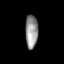
Tissue: lung
Cell type: Fibroblasts
Senescence score: 0.6226
Nuclear area (px): 424
Mean DAPI intensity: 144.413